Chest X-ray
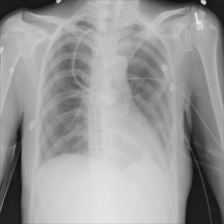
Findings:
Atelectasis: negative
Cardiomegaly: negative
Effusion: negative
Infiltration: negative
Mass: negative
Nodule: negative
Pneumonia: negative
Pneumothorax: negative
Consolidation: negative
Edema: negative
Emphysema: negative
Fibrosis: negative
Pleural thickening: negative
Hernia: negative